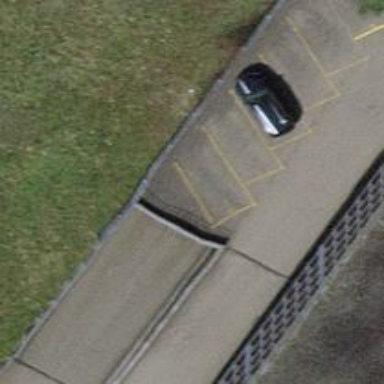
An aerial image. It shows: Parking entrance.